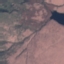
Label: HerbaceousVegetation